Question: I have two labels in a table row. I am trying to set these two label vertical but the 'firstLabel' overlaps the second one. As 'firstLabel''s height is "" and it contains dynamic text e.g. 10 lines , 20 line.
Due to dynamic height of 'firstLabel' I couldn't set 'secondLabel''s top so it gets overlapped.
I've tried all possible solution available on the SO and Appcelerator but couldn't find the fix.
1). I couldn't get height of 'firstLabel' after or before adding it to the view, table's row etc...
2) Tried to <URL> but couldn't fix it .
Still looking for the solution..

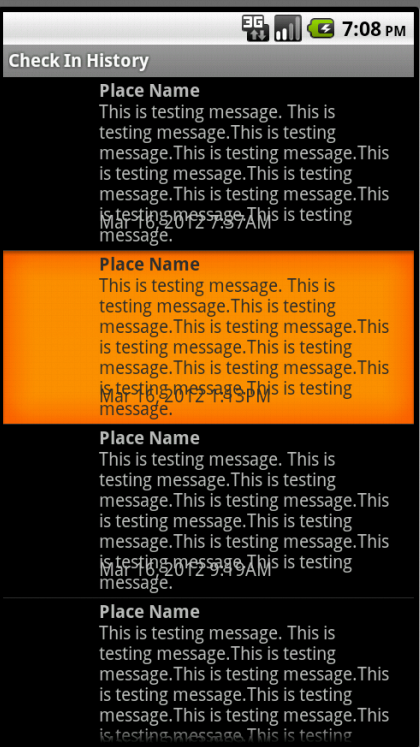
Answer: What you'll need to do is not to set the layout to vertical on the label, but rather on the view that is containing all the labels. If the parent view has a vertical layout, it will place the second label immediately after the first label ends. Additionally, setting the "top" property of the second label will place that many units between the bottom of label1 and top of label 2. Think relative positioning of block elements in CSS.